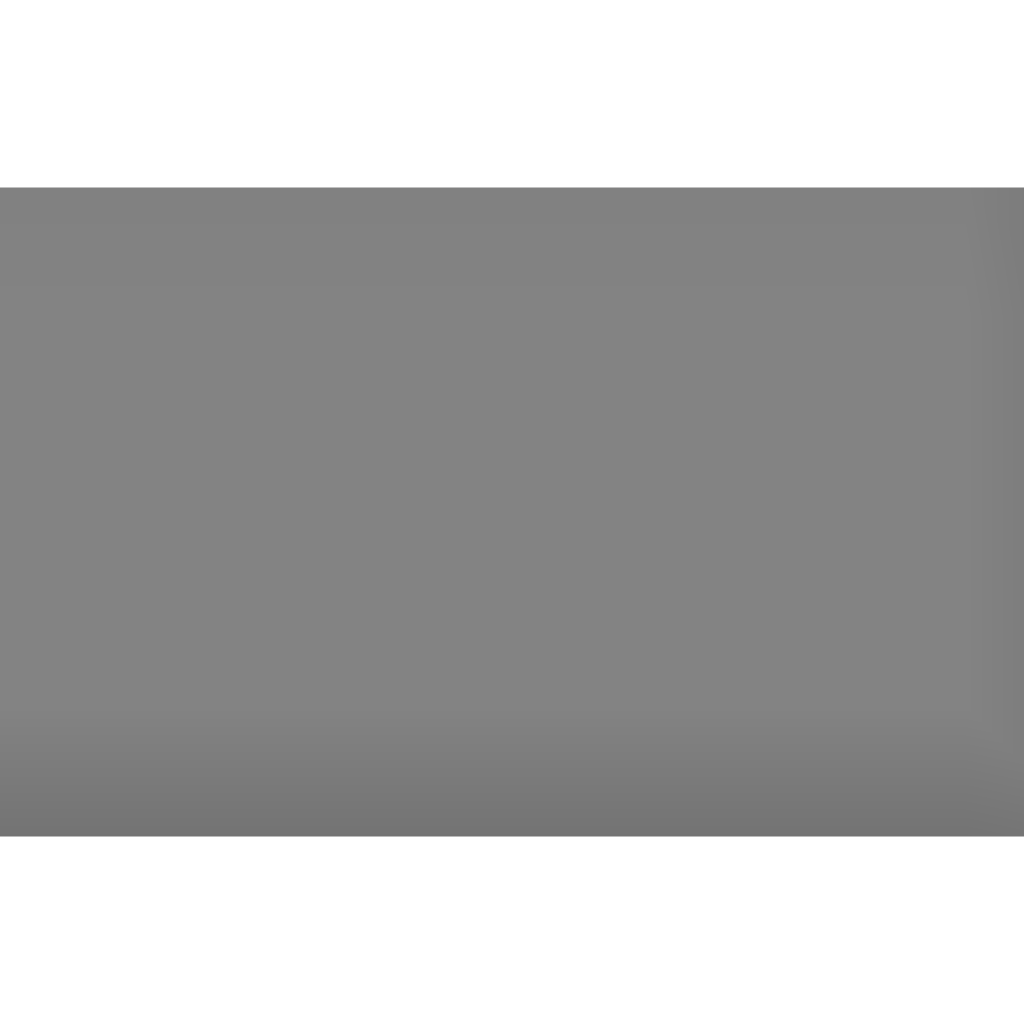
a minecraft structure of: Double 2 Ground Piston Door bad low quality